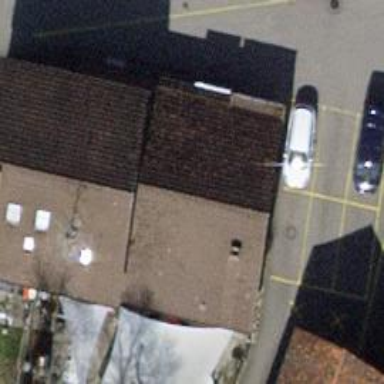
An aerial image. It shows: Restaurant.